Question: I am developping an application and I have an error from time to time, I have to synchronize several worker roles with a lease on a blob.
Below is my init code for worker role
'''
CloudStorageAccount storageAccount = CloudStorageAccount.Parse(RoleEnvironment.GetConfigurationSettingValue("StorageAccount"));
string blobContainerName = RoleEnvironment.GetConfigurationSettingValue("BlobContainer");
CloudBlobContainer blobContainer = storageAccount.CreateCloudBlobClient().GetContainerReference(blobContainerName);
blobContainer.CreateIfNotExists();
string blobName = RoleEnvironment.GetConfigurationSettingValue("BlobToBeLeased");
_blob = blobContainer.GetBlockBlobReference(blobName);
if (!_blob.Exists())
{
using (var ms = new MemoryStream(Encoding.UTF8.GetBytes("This is dummy data")))
{
try
{
_blob.UploadFromStream(ms);
}
catch (StorageException storageException)
{
if (storageException.RequestInformation.HttpStatusCode != 412)
throw;
}
}
}
'''
And here is my AcquireLease method:
'''
private void AcquireLease()
{
try
{
var leaseId = _blob.AcquireLease(null, null);
Trace.WriteLine("==========> Lease acquired! <========== ID => " + leaseId);
_accessCondition = new AccessCondition {LeaseId = leaseId};
}
catch (Exception)
{
Trace.WriteLine("==========> Lease rejected! <==========");
}
}
'''
A screenshot of the problem:

The problem is when I call the AcquireLease method it sometimes gives me two leases... Anyone has an idea on how to solve this...
Are CloudBlockBlob operations atomic?
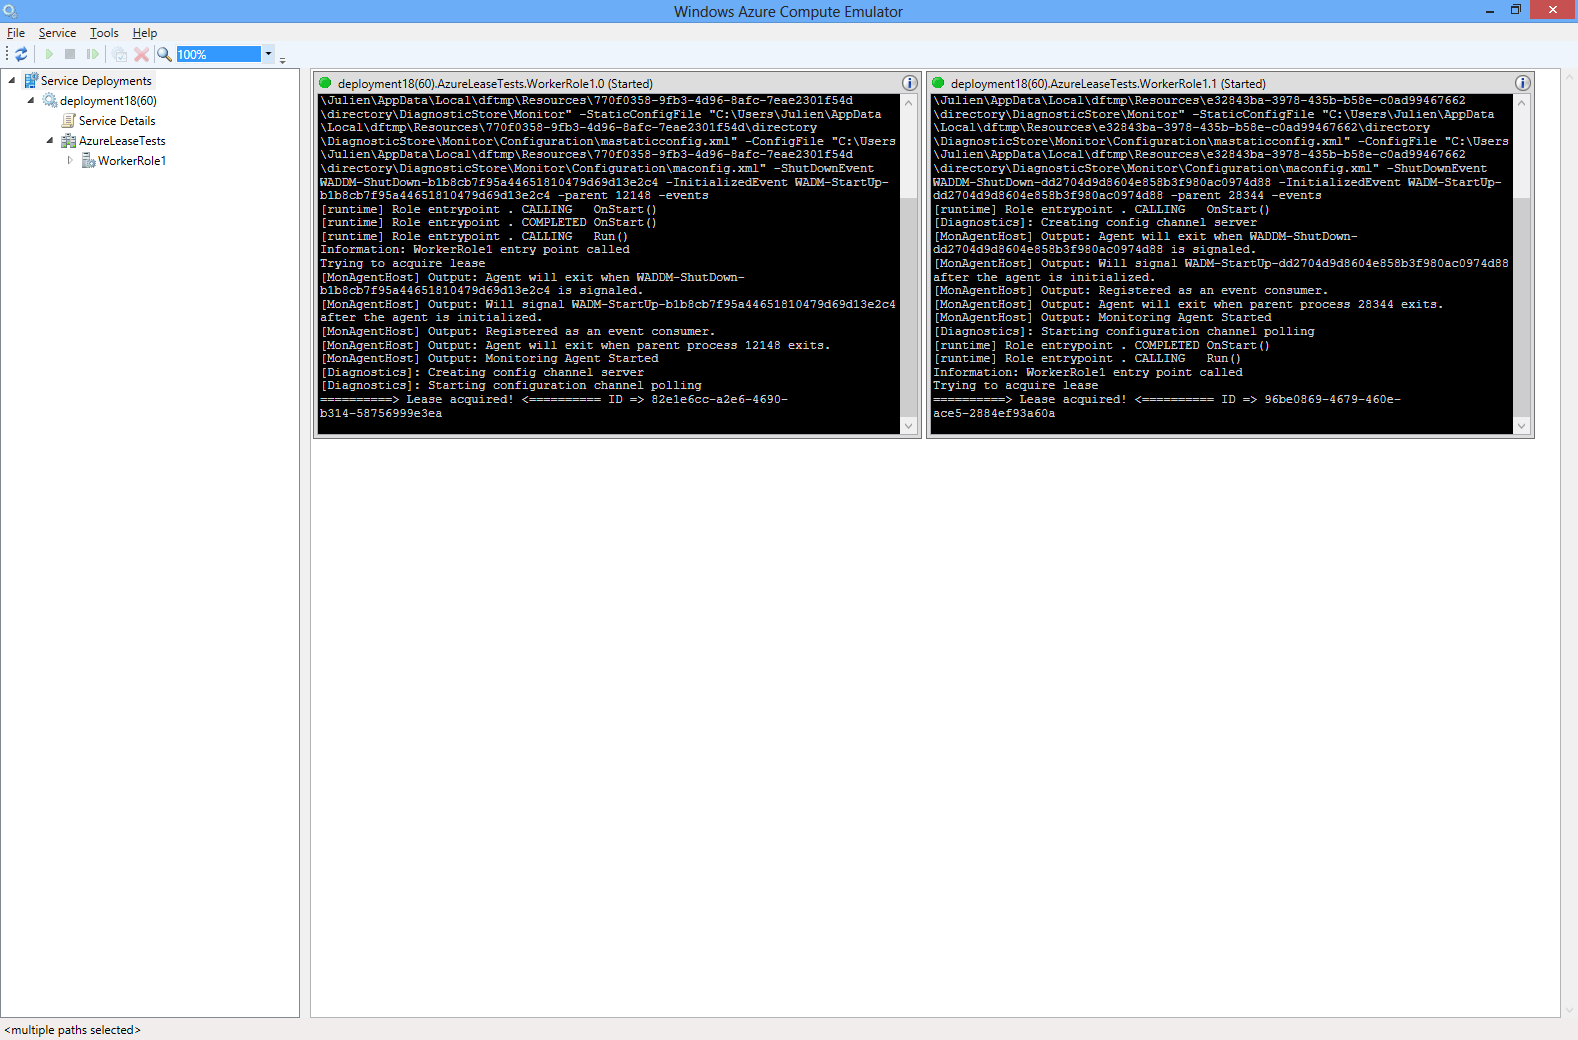
Answer: After a talk with a guy from Microsoft it appears that the emulator does have some discrepencies from the storage service itself.
Running the same code on Azure works fine!
This answer is valid for emulator v1.8.0.0.